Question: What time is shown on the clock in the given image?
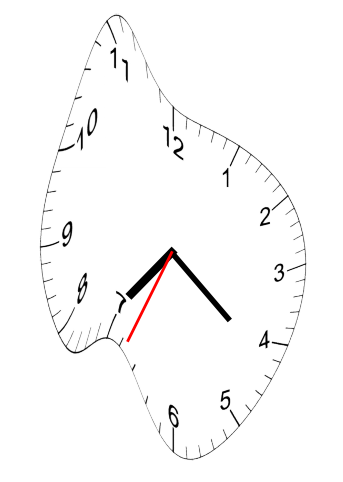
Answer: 07:21:34